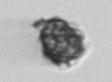
Label: Syracosphaera_pulchra